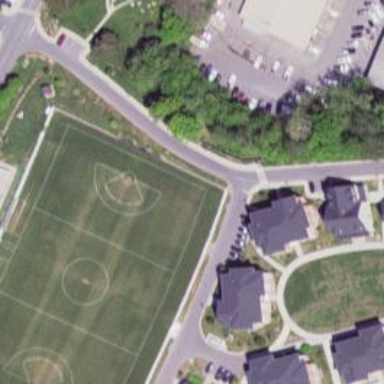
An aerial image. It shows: Soccer pitch designated for leisure and sports activities.